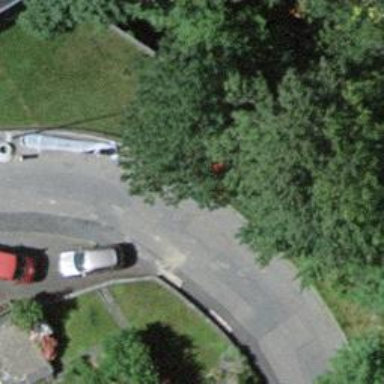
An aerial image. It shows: Red bench.